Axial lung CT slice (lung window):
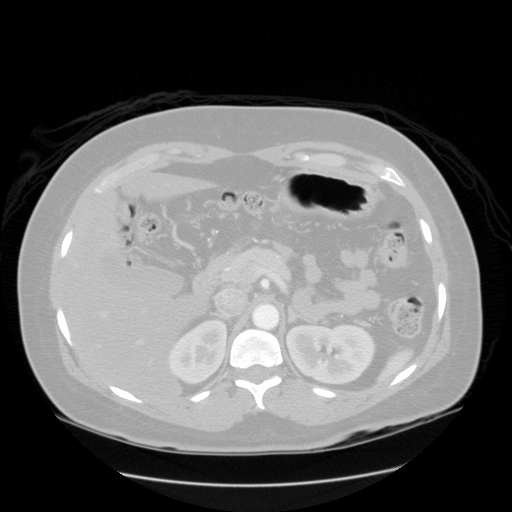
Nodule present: no